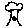
Label: tree